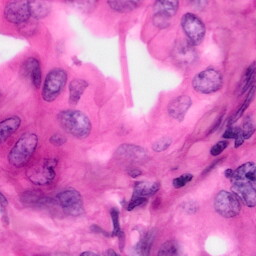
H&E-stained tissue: Pancreatic